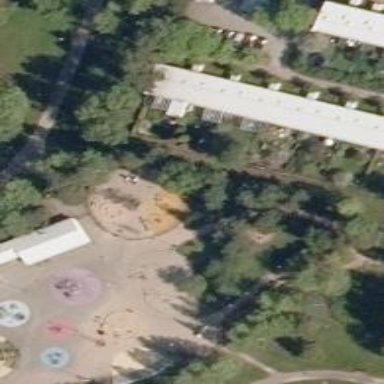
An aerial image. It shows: Playground with springy equipment.